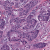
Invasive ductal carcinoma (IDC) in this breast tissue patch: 1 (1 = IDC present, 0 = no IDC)